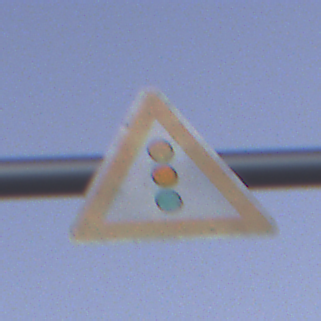
Verkehrszeichen: Lichtzeichenanlage
Umgebung: Outdoor, Nature
Tageszeit: Dusk
Wetter: Clear
Licht: Natural
Jahreszeit: NotSpecified
Kontrast: LowContrast